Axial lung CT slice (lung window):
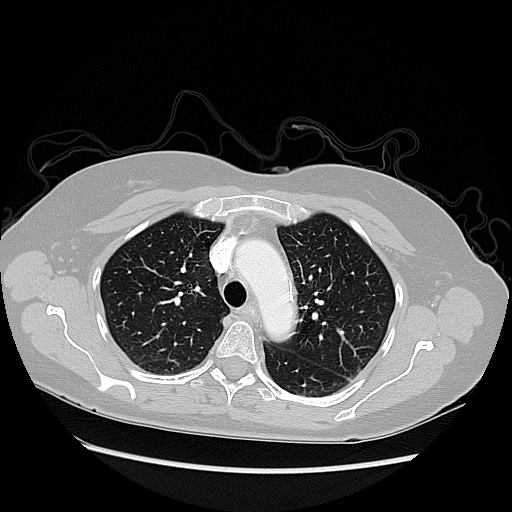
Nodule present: no